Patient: sex F, age 48
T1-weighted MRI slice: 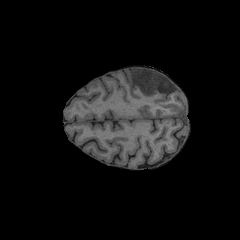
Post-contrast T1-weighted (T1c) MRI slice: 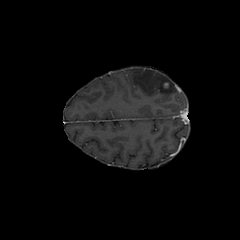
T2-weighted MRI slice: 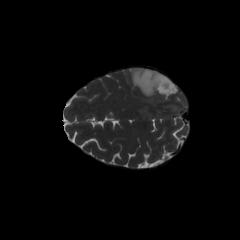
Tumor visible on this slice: yes
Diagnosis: Astrocytoma, IDH-mutant
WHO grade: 3